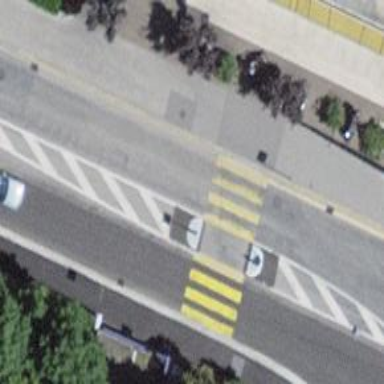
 featuring cycle lane marked as advisory. Both sides of the road have sidewalks."